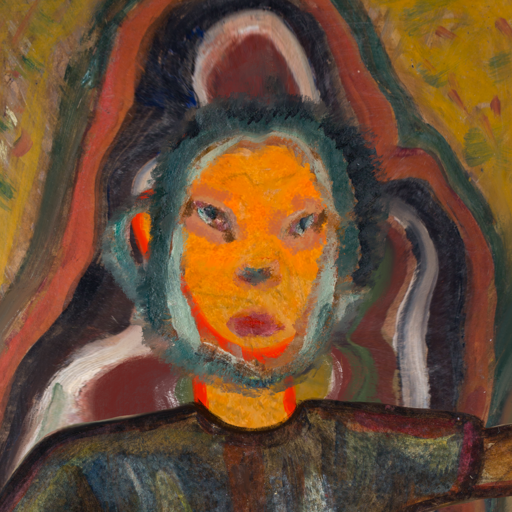
Background: AfterRaid, Head And Neck Front: Sisters, Face Front: Boggyland, Bust: Mosgoul, Hair Front: Boggyland, Head Accessory: Blank, Second Necklace: Blank, Necklace: Blank, Baby: Blank